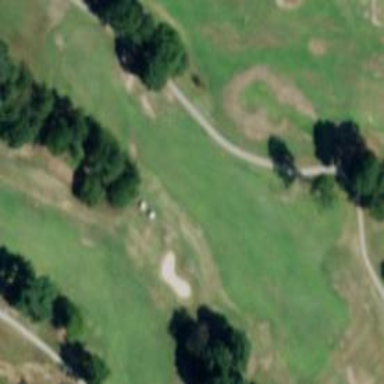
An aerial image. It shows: View of golf hole.